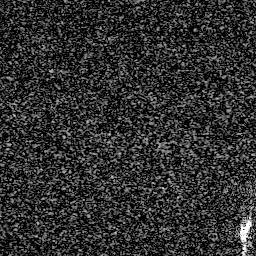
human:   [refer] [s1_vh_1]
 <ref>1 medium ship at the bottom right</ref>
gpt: <box>[[92, 83, 98, 96, 0]]</box>